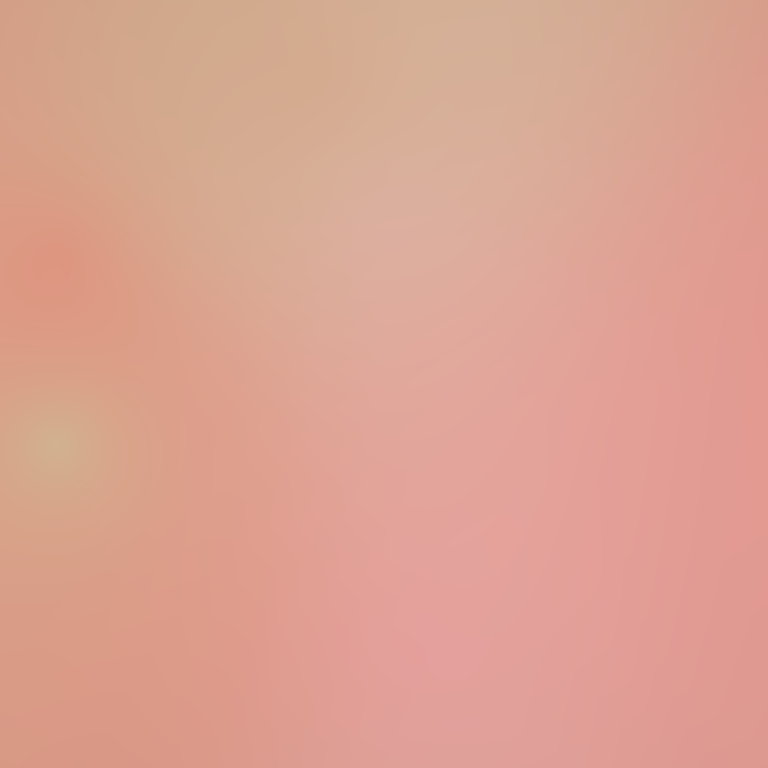
Abstract light effect, smooth gradient from soft peach to warm coral, serene atmosphere, diffuse glow, no room, no furniture, no objects.